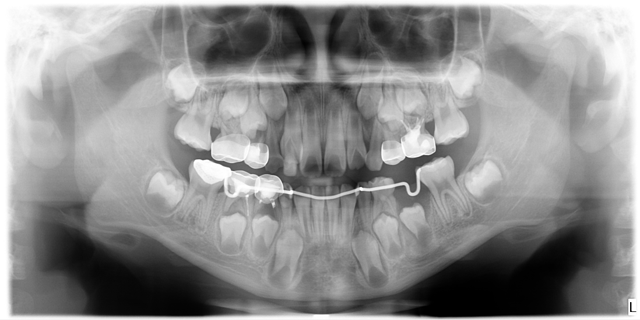
child